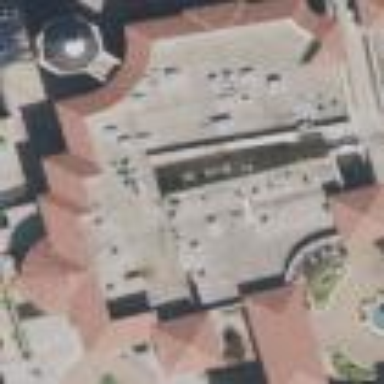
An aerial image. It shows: Retail building.